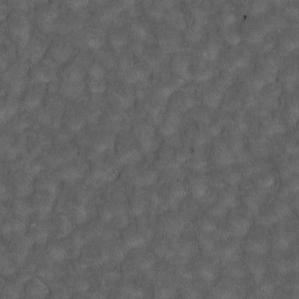
Label: non_frost